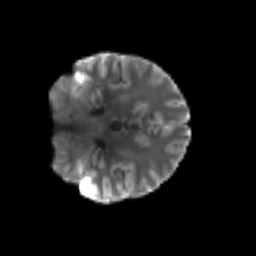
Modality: T2w
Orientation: coronal
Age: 72
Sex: male
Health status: ill
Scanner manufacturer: siemens
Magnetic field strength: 3 T
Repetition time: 8.7 s
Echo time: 0.11 s